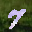
Label: 7